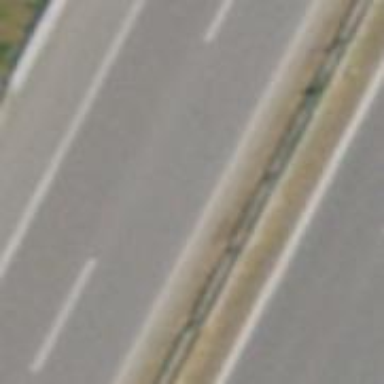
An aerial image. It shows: Asphalt motorway.